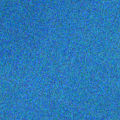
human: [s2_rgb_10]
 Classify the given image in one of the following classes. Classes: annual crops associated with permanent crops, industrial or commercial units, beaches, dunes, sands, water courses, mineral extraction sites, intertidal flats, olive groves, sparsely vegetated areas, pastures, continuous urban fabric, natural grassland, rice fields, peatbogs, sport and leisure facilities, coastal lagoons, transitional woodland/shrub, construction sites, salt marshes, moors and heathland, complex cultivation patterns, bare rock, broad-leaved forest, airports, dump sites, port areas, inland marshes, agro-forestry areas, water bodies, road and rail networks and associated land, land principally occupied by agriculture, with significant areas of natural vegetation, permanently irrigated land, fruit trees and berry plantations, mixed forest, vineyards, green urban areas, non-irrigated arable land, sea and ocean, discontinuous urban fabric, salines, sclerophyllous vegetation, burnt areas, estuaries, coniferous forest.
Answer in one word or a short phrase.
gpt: sea and ocean